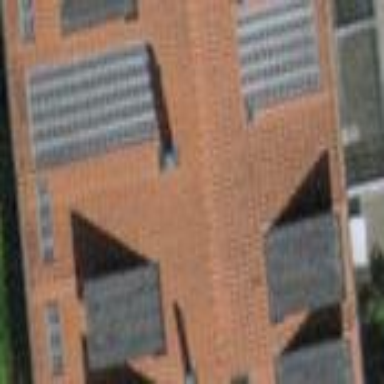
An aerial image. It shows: Terrace building with gabled tile roof.